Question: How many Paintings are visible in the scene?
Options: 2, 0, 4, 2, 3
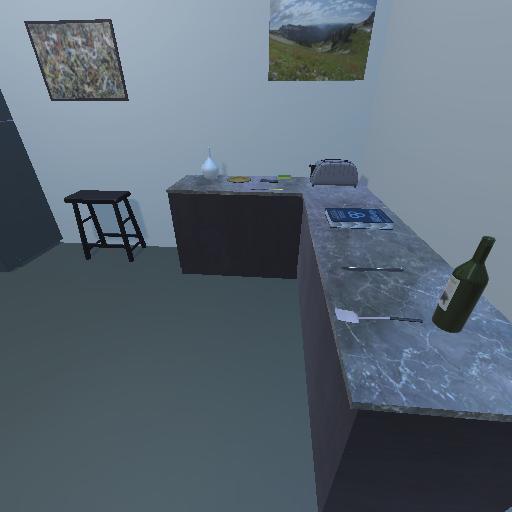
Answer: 2